Field crop: maize
Growth stage: 2
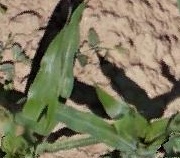
Species: maize